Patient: sex F, age 39
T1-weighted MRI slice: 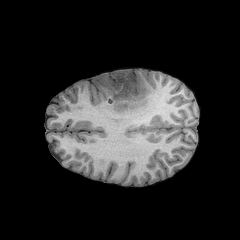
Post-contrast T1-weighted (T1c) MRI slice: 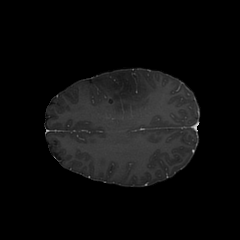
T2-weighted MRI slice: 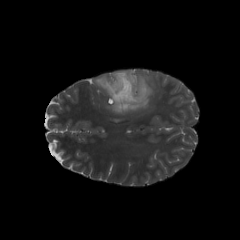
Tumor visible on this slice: yes
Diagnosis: Astrocytoma, IDH-mutant
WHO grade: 2